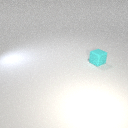
small cyan rubber cube